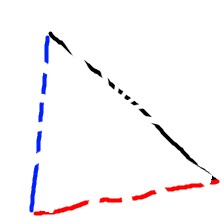
Shape: triangle